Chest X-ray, AP view. Patient: 45 years old, sex M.
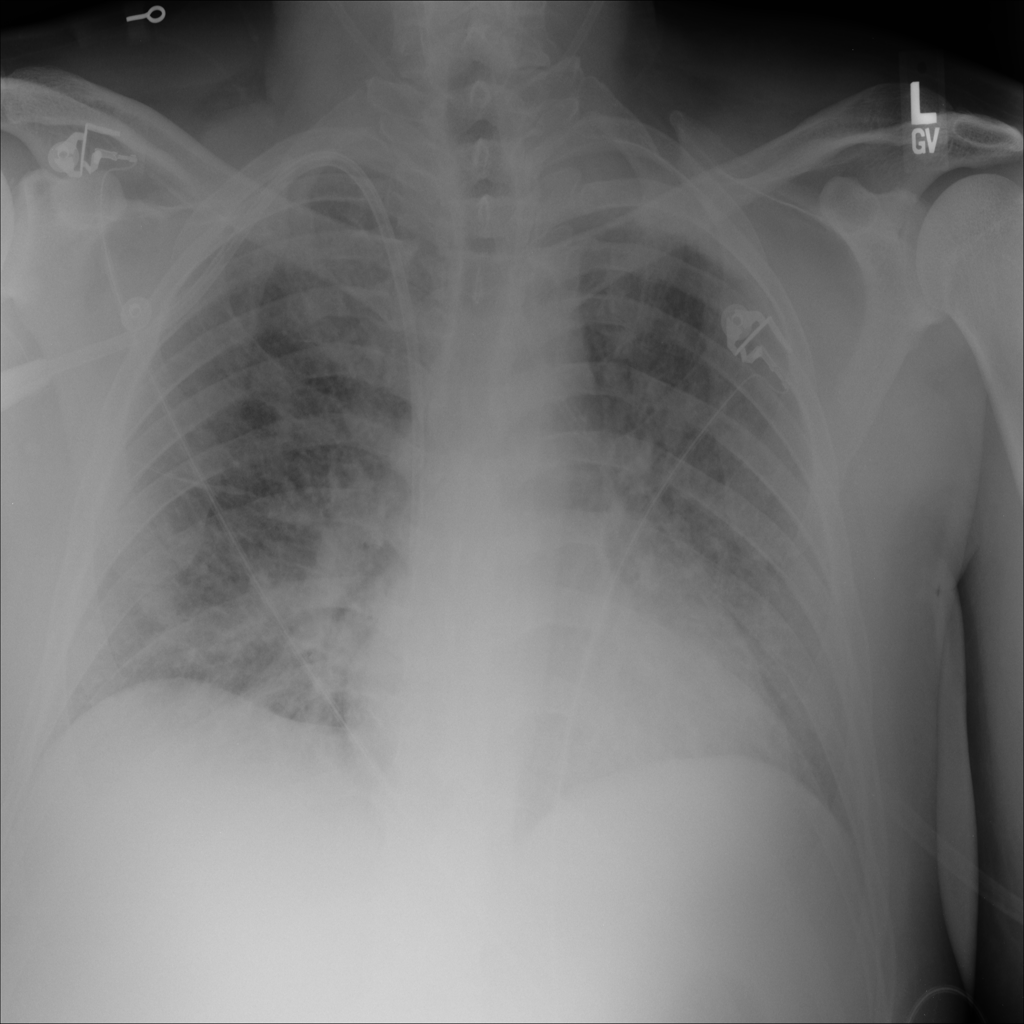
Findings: Edema